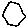
Label: hexagon